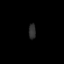
Tissue: prostate
Cell type: T cells
Senescence score: 0.6847
Nuclear area (px): 102
Mean DAPI intensity: 48.029